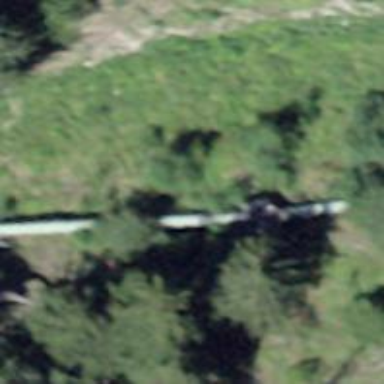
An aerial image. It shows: Man-made water pipeline.